Question: I would like to parse string value like this :
'''
.02234
-.23455
-1.23345
2.
.3
'''
but i get an FormatException
'''
for (int i = 1; i < 7; i++)
{
var item = Double.Parse(reader.ReadLine(44).Substring(8 * i, 8));
richTextBox1.Text += item.ToString() + "
";
}
'''

the problem that i should convert this numbers like "0.2" or "-.0541" to double or any value type to work with it !!!
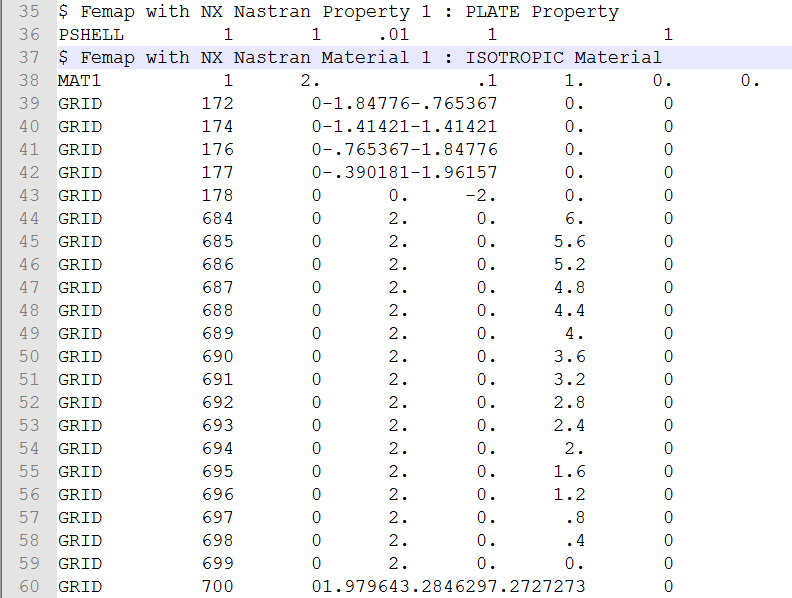
Answer: Since you've made a comment that ',' is the decimal separator in your locale, there is a better option than doing a string-replace of '.' to ','; tell the 'Double.Parse()' method to use a different number format.
See the MSDN doc for <URL>. Especially, note the following:
> The parameter is interpreted using
the formatting information in a
NumberFormatInfo object that is
initialized for the For more information, see
CurrentInfo. To parse a string using
the formatting information of some
other culture, call the
Double.Parse(String, IFormatProvider)
or Double.Parse(String, NumberStyles,
IFormatProvider) method.
Assuming your current thread culture is using a number format that considers ',' to be the decimal separator (French/France 'fr-FR', for example), you must pass an 'IFormatProvider' to the 'Parse()' method that defines '.' as the decimal separator. Conveniently, the "no culture in particular" culture, <URL>, does just this.
So this code should parse successfully:
'''
for (int i = 1; i < 7; i++)
{
// Assume the substring of ReadLine() contains "-.23455", for example
var item = Double.Parse(reader.ReadLine(44).Substring(8 * i, 8), CultureInfo.InvariantCulture);
richTextBox1.Text += item.ToString() + "
";
}
'''